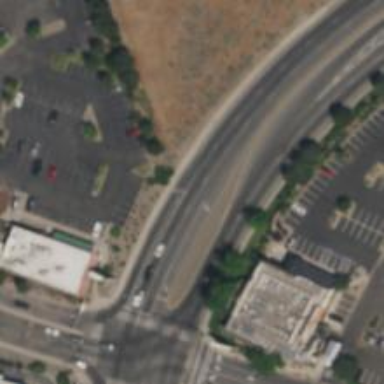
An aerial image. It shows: Secondary road with separate asphalt sidewalks.